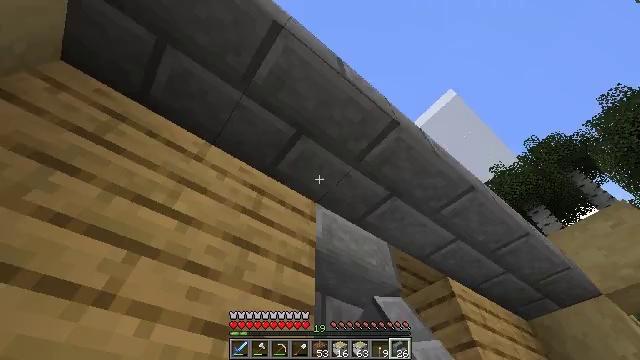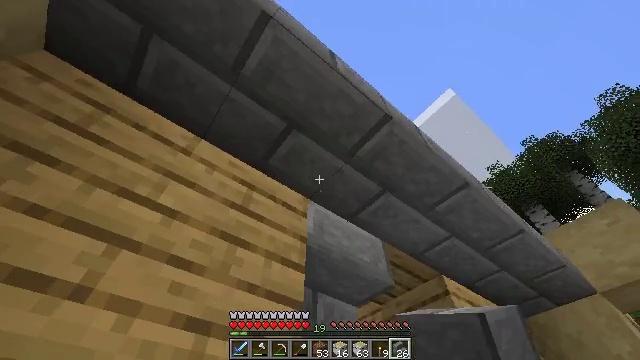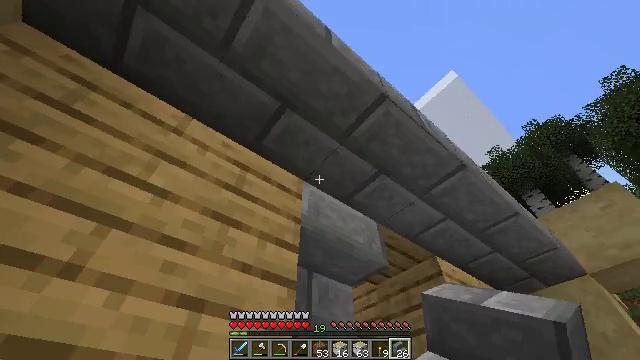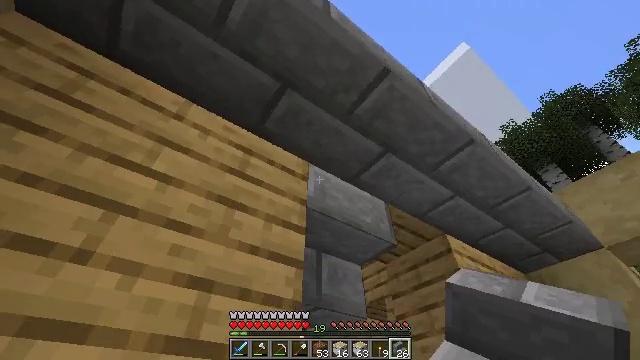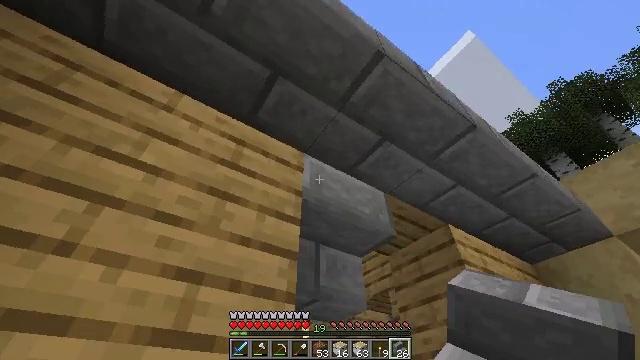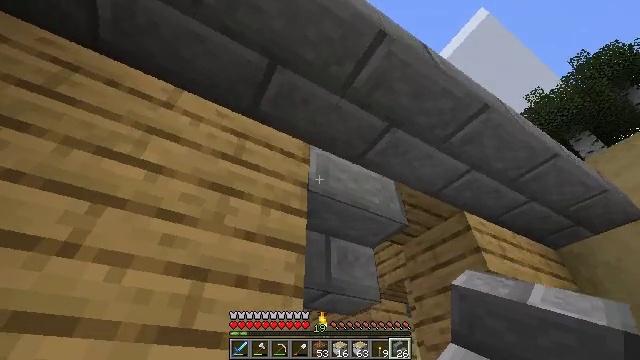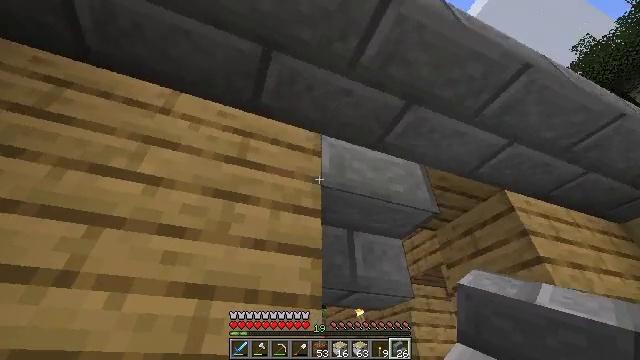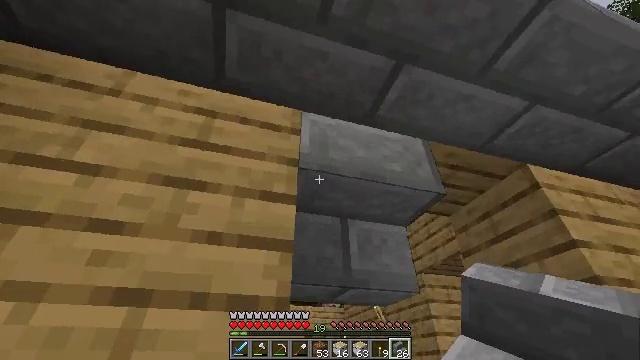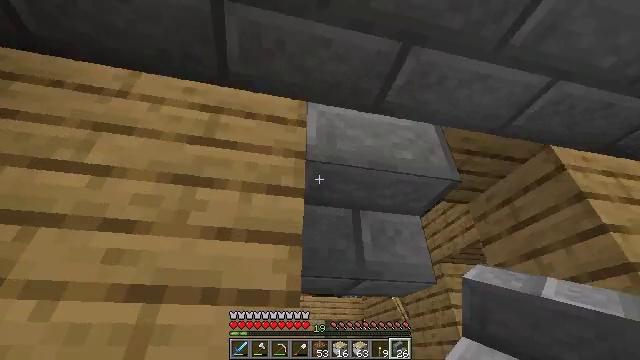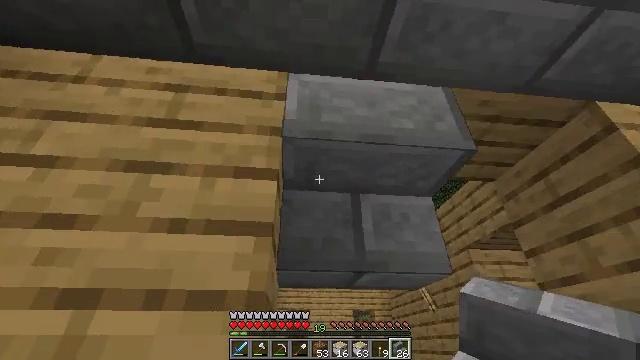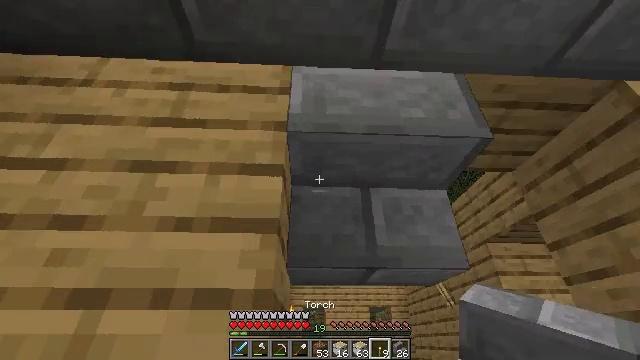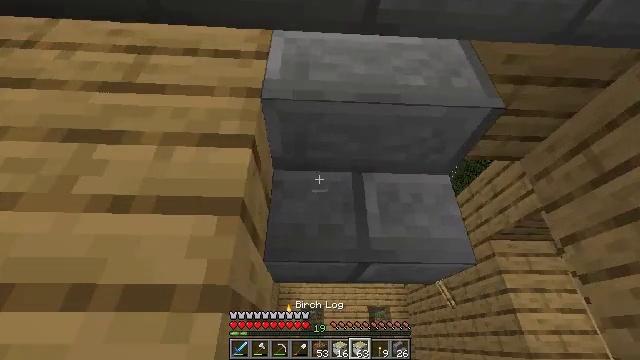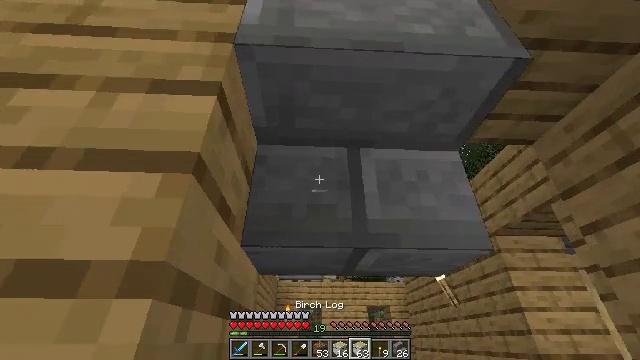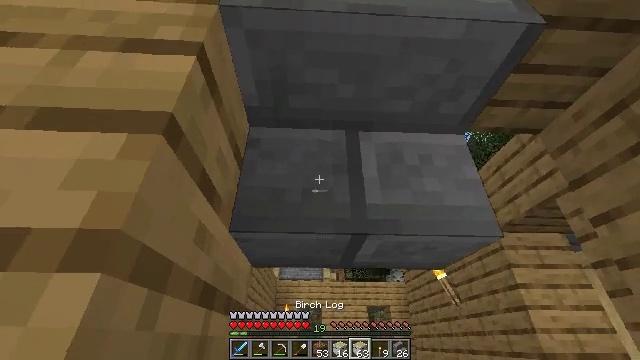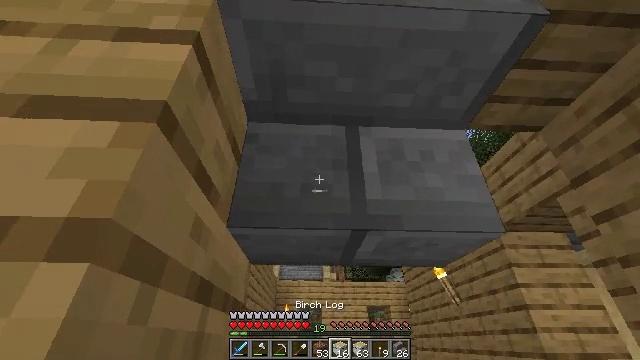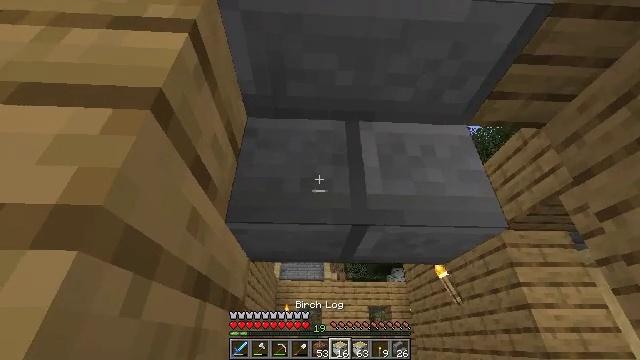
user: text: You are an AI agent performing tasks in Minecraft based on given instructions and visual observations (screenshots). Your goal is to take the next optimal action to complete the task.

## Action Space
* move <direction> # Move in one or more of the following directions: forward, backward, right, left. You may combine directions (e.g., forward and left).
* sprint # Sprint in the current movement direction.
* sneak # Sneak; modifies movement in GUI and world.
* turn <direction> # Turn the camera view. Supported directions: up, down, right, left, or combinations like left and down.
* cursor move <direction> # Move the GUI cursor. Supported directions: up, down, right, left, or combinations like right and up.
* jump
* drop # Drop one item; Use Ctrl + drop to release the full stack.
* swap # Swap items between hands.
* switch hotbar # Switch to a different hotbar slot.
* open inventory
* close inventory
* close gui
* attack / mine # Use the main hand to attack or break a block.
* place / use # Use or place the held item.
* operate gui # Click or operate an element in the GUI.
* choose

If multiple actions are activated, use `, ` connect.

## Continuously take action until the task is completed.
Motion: motion action
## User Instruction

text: Collect stone brick stairs for later use.
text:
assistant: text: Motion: move right, sneak, attack / mine
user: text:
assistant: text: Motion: move forward and move right, sneak, turn down, attack / mine
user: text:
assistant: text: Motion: move forward and move right, sneak, turn left and down, attack / mine
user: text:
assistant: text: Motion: move forward and move right, turn left and down, attack / mine
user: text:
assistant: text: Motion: move forward and move right, turn left and down, attack / mine
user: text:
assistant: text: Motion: move forward and move right, turn left and down, attack / mine
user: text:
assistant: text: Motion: move forward and move right, turn left and down, attack / mine
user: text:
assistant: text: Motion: move forward and move right, turn left and down, attack / mine
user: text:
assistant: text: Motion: move forward, turn left and down, attack / mine
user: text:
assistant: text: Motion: move forward, turn left, attack / mine
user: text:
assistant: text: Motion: move forward, attack / mine
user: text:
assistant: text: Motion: attack / mine
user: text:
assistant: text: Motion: attack / mine
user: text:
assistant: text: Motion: attack / mine
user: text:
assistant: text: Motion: attack / mine
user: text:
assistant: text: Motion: attack / mine
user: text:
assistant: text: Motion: attack / mine
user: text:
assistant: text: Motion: turn up, attack / mine
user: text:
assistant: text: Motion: attack / mine
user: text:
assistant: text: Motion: attack / mine
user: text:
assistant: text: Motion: attack / mine
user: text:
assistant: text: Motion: attack / mine
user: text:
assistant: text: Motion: attack / mine
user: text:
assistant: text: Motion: attack / mine
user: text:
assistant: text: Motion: attack / mine
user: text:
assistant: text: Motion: attack / mine
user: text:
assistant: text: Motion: attack / mine
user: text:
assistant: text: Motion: attack / mine
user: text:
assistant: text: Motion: turn up, attack / mine
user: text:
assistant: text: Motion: attack / mine